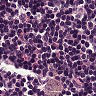
Metastatic tissue present: no